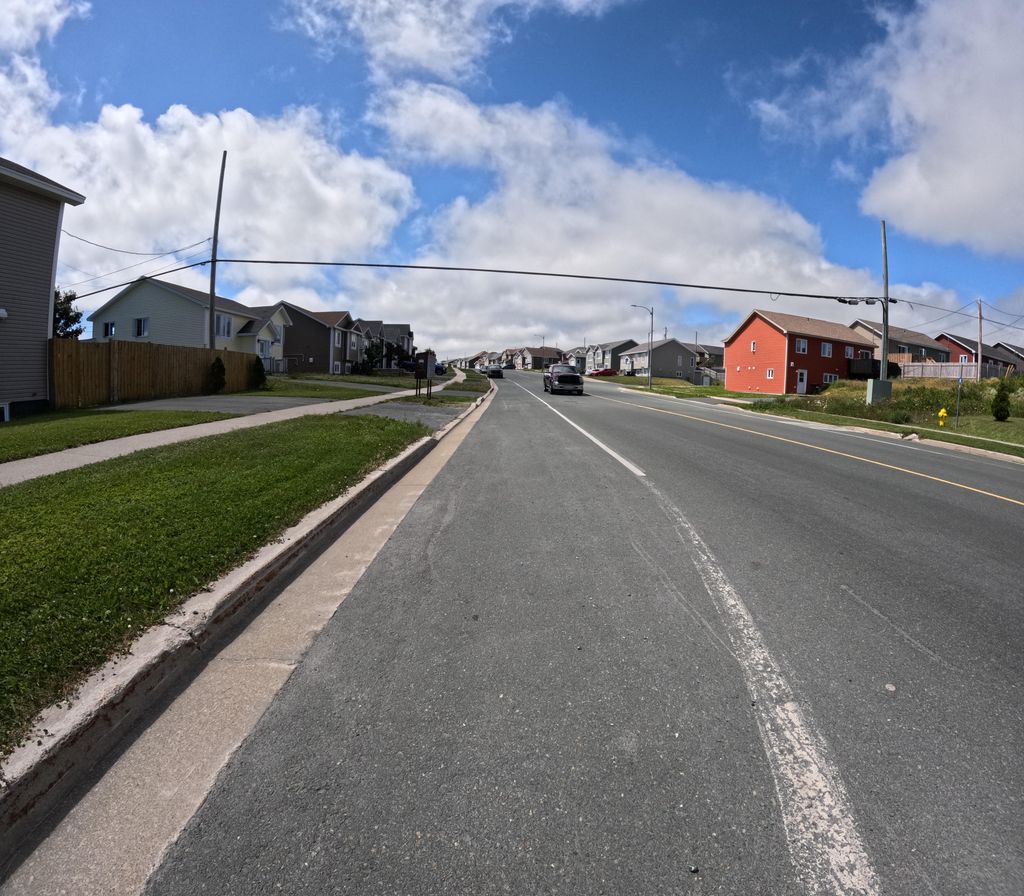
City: st_johns